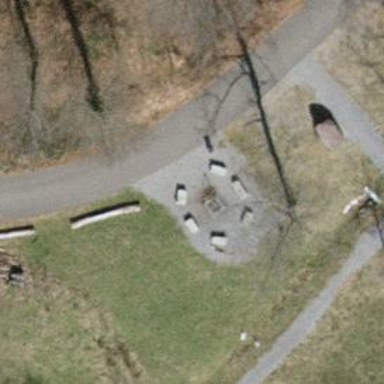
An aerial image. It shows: Bench for seating.